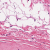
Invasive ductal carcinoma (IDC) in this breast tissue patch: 0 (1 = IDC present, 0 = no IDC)